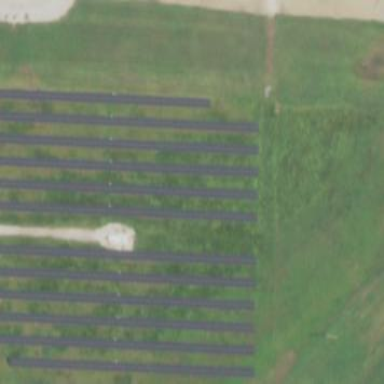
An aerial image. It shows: Solar power plant using photovoltaic technology.